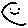
Label: smiley face